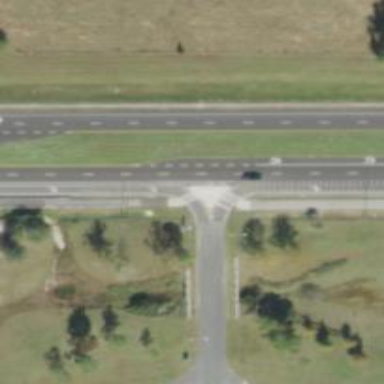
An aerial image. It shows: Marked crossing on cycleway road.